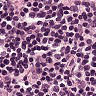
Metastatic tissue present: no